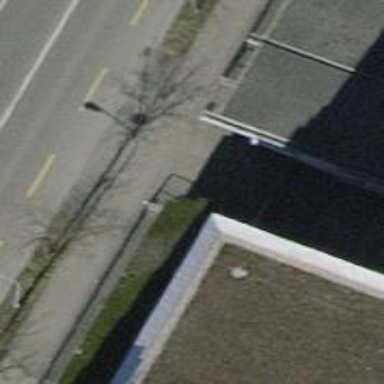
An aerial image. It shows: Unmarked crossing with traffic calming table.